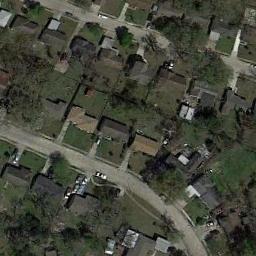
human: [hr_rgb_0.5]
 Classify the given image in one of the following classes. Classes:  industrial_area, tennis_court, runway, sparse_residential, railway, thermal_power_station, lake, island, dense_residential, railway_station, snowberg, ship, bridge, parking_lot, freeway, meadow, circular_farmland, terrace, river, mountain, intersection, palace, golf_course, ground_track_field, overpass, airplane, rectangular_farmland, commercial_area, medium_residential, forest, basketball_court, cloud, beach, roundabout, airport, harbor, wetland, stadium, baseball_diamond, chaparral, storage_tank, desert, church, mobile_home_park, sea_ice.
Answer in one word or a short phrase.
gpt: medium_residential